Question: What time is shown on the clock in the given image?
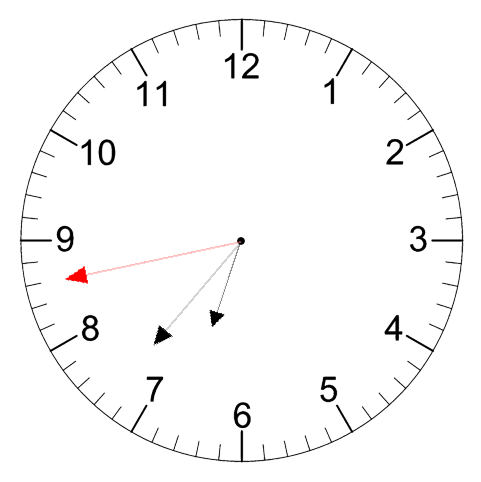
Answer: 06:36:43